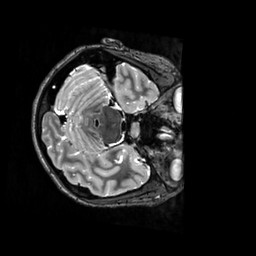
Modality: T2w
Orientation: axial
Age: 26
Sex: female
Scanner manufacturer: siemens
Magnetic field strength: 3 T
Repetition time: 3.2 s
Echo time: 0.728 s